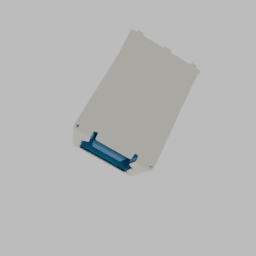
Label: electronics